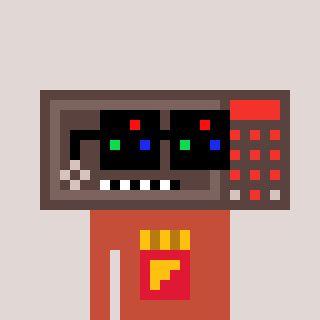
a pixel art character with square black sunglasses, a wallsafe-shaped head and a rust-colored body on a warm background